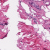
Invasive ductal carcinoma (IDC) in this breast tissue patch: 0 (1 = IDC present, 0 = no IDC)